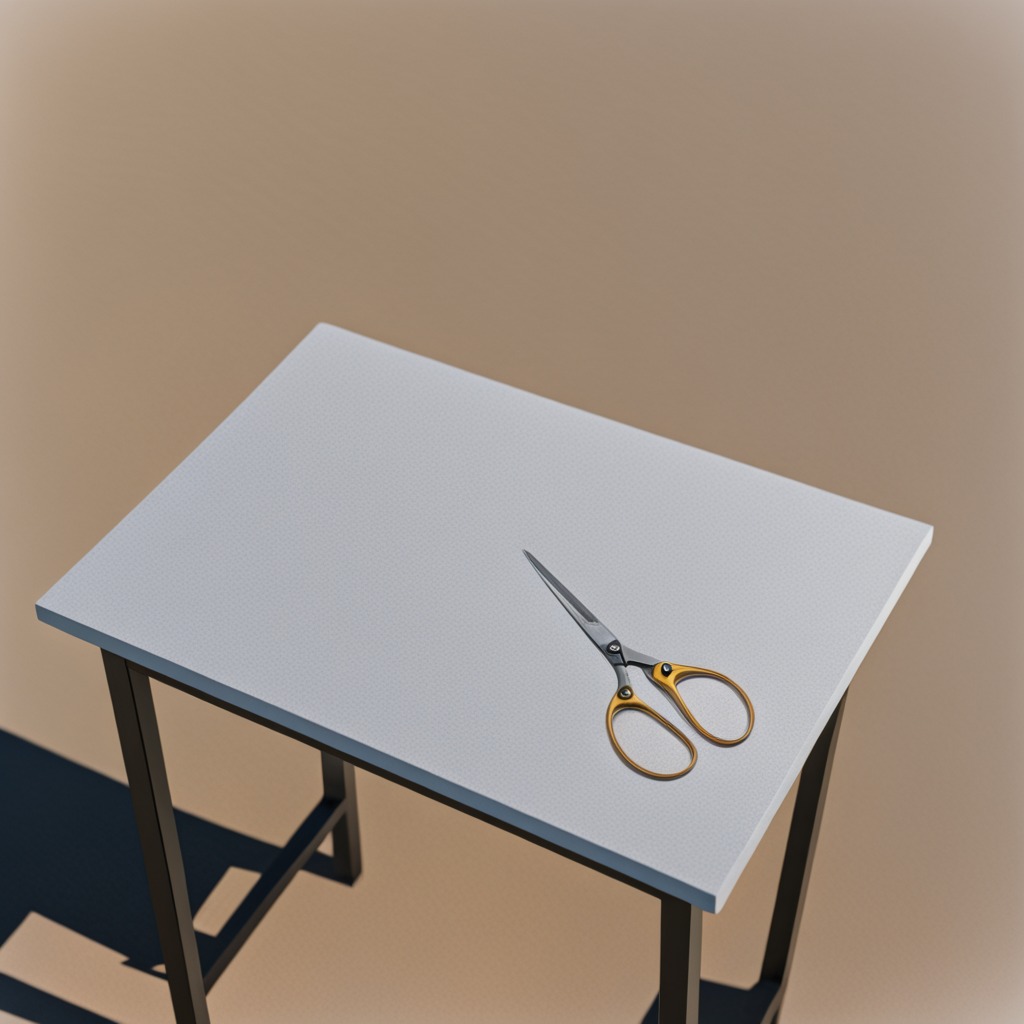
A scissor lies on the table in a temporary outdoor tool station.